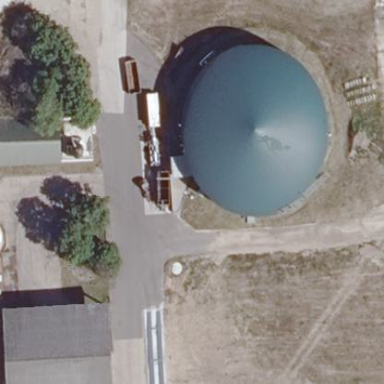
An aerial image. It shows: Building with round covered reservoir that serves as power generator.